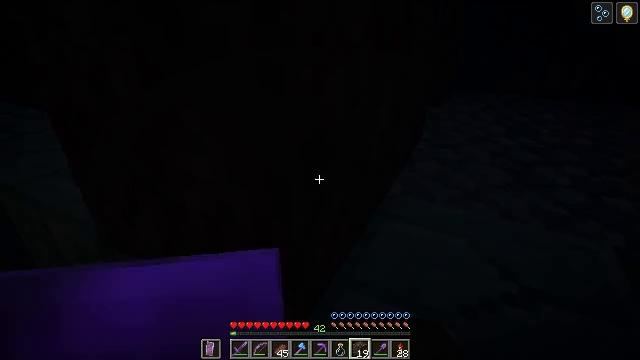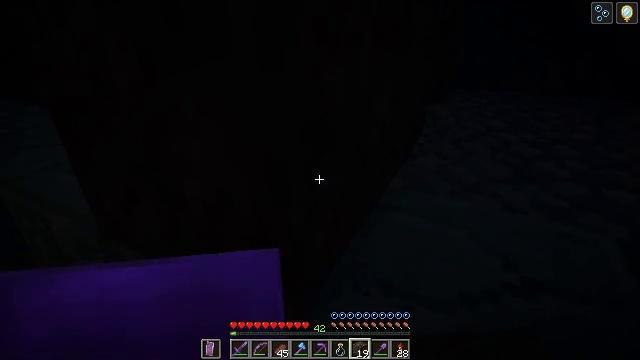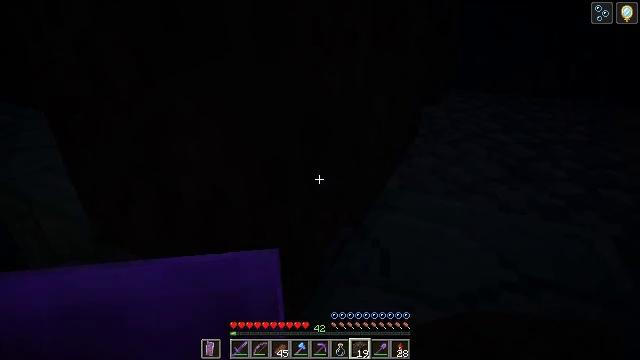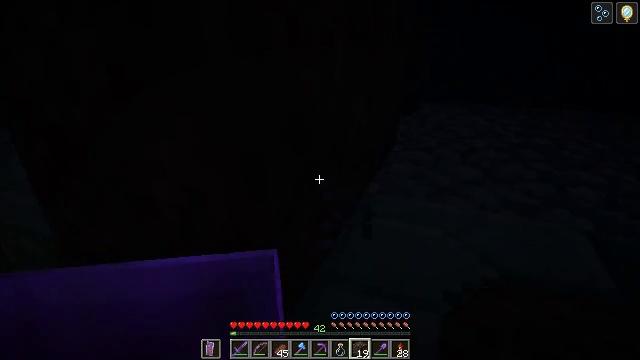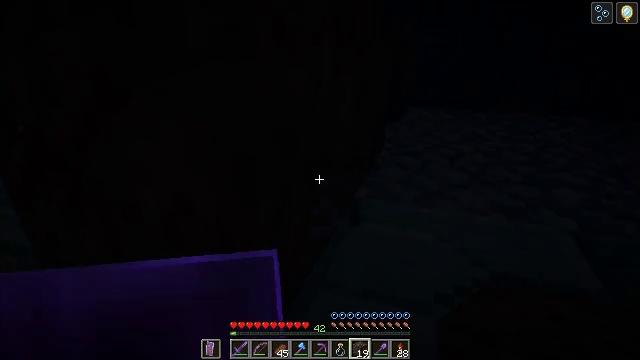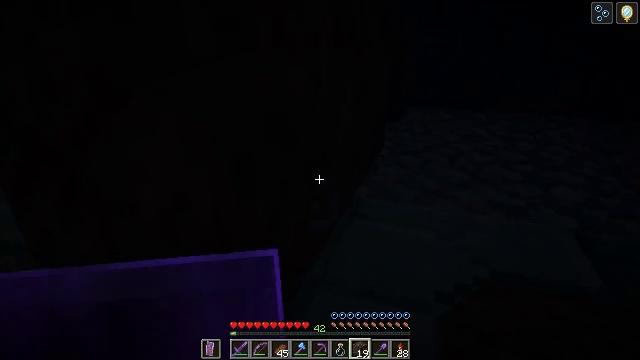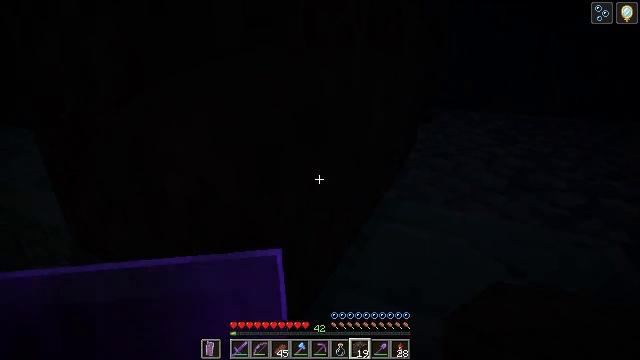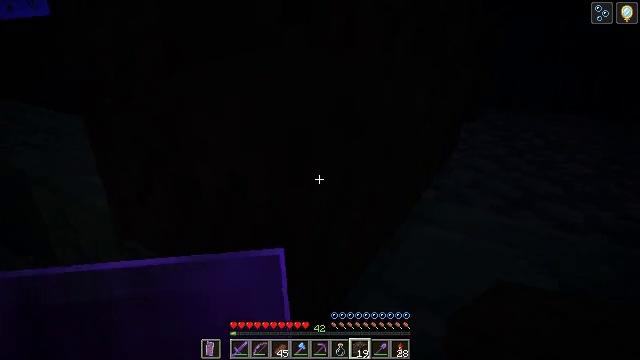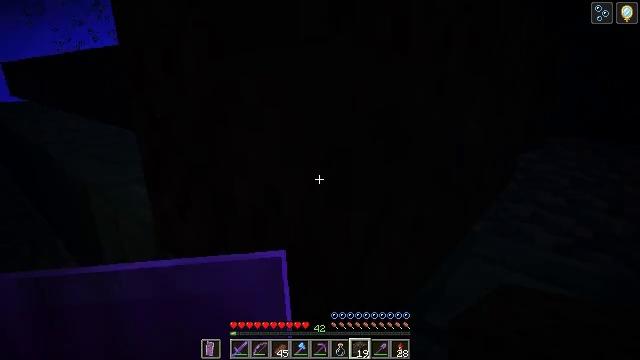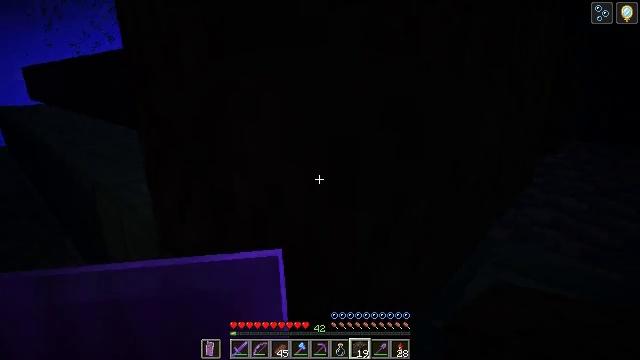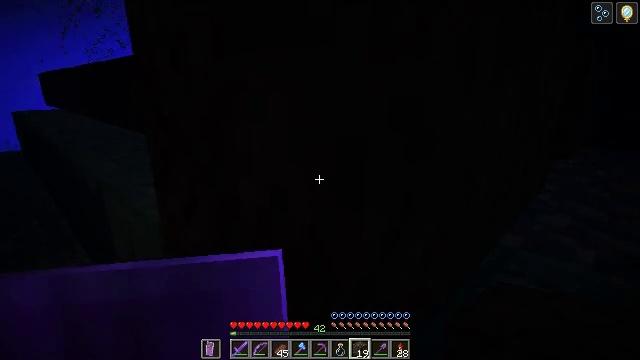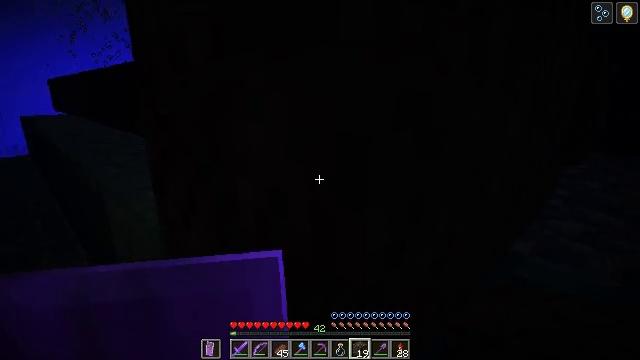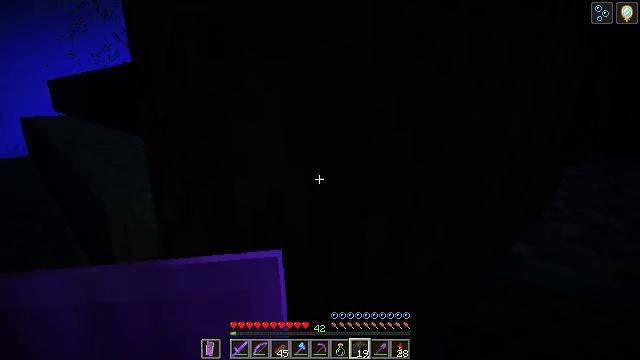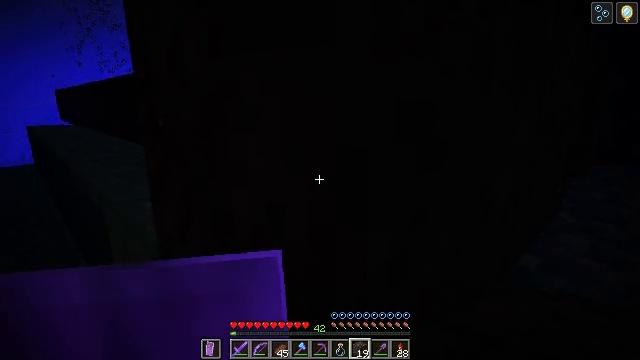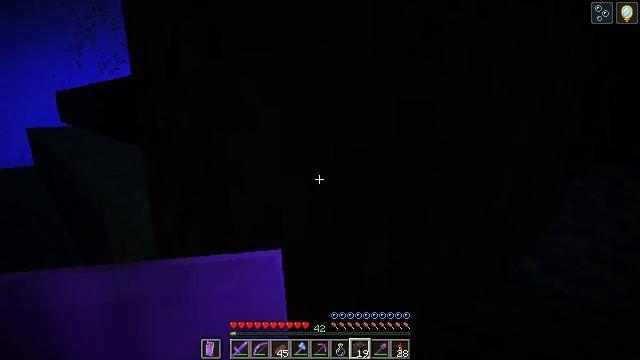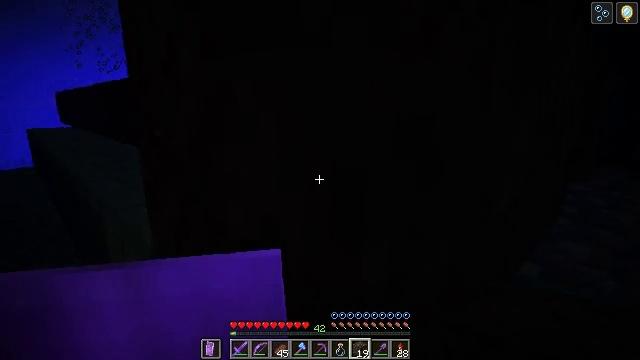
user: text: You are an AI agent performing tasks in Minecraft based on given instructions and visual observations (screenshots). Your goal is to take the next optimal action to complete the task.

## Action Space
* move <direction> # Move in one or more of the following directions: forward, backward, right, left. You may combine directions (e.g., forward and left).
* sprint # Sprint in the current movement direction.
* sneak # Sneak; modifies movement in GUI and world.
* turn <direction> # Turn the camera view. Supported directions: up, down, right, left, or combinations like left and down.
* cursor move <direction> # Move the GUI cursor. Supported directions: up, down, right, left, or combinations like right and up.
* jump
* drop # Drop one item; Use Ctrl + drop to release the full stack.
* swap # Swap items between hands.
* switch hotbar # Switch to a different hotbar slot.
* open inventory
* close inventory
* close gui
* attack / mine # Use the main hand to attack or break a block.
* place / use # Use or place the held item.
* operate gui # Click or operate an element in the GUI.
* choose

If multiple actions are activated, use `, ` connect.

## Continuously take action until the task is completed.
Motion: motion action
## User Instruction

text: Collect soul sand blocks.
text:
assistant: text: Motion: no_op
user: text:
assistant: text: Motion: no_op
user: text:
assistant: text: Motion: turn right and up
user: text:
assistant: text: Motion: turn right and up
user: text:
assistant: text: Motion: move forward
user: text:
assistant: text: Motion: move forward, turn left
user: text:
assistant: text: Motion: move forward, turn left
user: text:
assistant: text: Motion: turn left and up
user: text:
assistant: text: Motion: turn left
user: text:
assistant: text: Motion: turn left and up
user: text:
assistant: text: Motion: turn up
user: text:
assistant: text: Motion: no_op
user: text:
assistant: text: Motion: turn up
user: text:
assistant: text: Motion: no_op
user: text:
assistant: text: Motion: jump
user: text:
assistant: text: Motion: jump
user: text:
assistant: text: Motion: move forward, jump
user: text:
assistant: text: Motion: move forward, jump
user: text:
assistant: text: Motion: move forward and move right, turn left, jump
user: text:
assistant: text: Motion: move forward and move right, turn left and down, jump
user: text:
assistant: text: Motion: move right, turn left and down
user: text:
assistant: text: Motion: move right, turn left and down
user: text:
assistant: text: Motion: move right, turn left and down
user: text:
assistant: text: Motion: move right
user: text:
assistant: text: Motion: no_op
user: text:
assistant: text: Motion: turn left and down
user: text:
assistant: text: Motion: no_op
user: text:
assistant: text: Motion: no_op
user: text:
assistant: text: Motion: no_op
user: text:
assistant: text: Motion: no_op